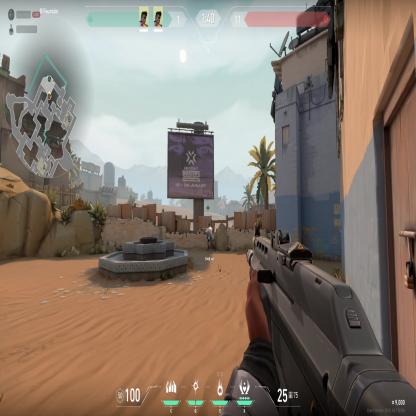
Label: teammate